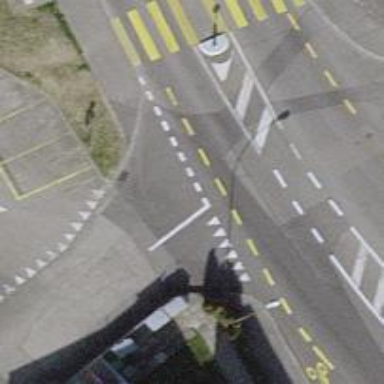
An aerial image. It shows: Unmarked crossing on the road.